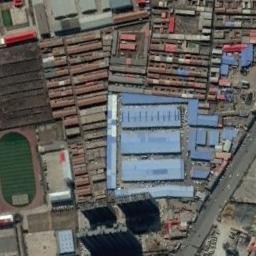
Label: industrial_area